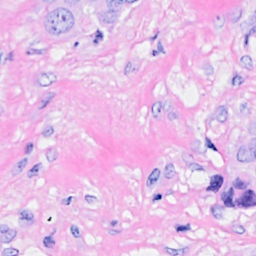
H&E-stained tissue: Breast